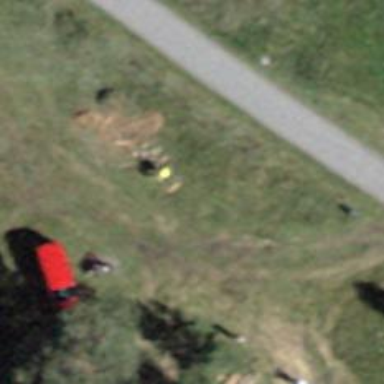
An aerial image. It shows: BBQ amenity.